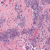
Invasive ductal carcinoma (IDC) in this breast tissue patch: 1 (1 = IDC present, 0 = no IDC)